Question:
I wrote this function,
'''
import { Alert } from './../classes/alert';
import { AlertService } from './alert.service';
import { AlertType } from './../enums/alert-type.enum';
import { Injectable } from '@angular/core';
import { Router } from '@angular/router';
import { User } from '../classes/user';
import { Observable } from 'rxjs';
import { of } from 'rxjs';
import { AngularFireAuth } from '@angular/fire/auth';
import { AngularFirestore, AngularFirestoreDocument } from
'@angular/fire/firestore';
import { switchMap } from 'rxjs/operators';
@Injectable({
providedIn: 'root'
})
export class AuthService {
public currentUser: Observable<User | null>;
constructor(
private router: Router,
private alertService: AlertService,
private afAuth: AngularFireAuth,
private bd: AngularFirestore,
) {
this.currentUser = this.afAuth.authState
.switchMap((user) => {
if(user){
return this.bd.doc<User>('users/${user.uid}').valueChanges();
} else {
return of(null);
}
});
}
'''
but console shows me this error,
> this.afAuth.authState.switchMap is not a function.
How can i solve this problem?
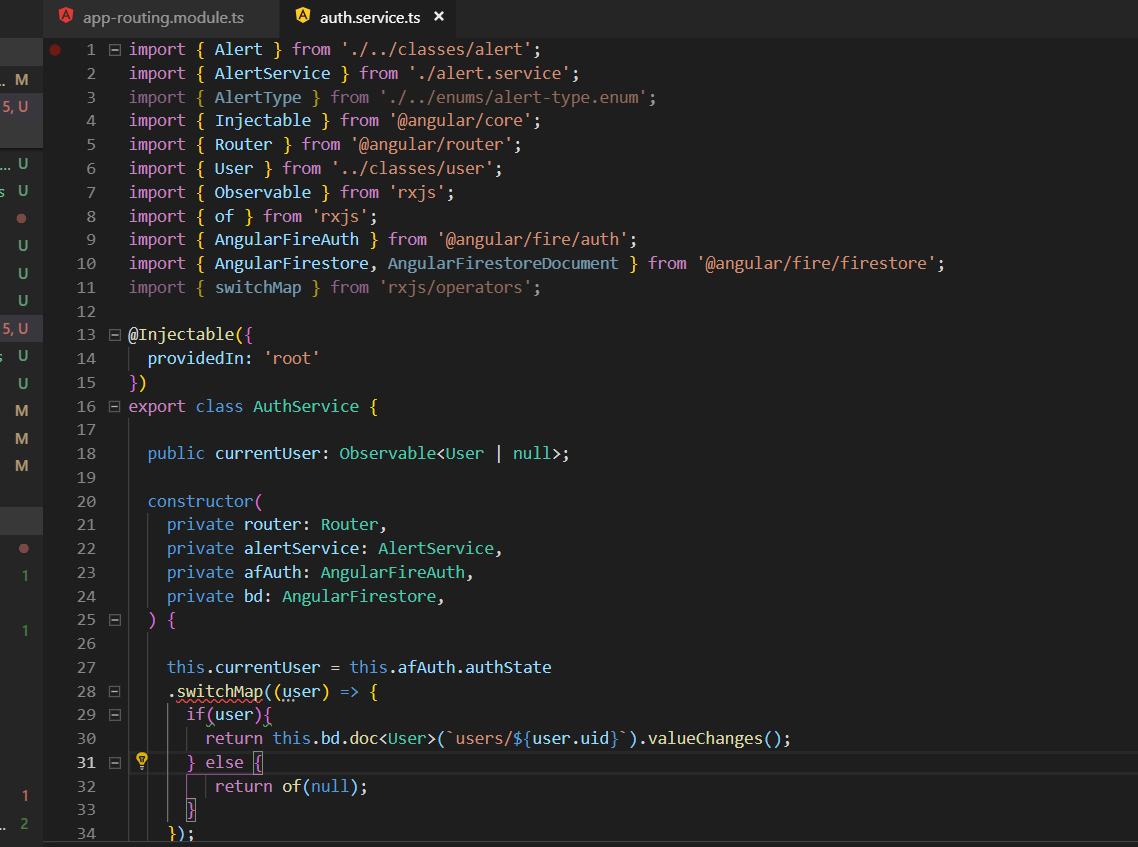
Answer: Since you are using RxJS v6+ you have to call operators inside '.pipe()'.
For example:
'''
// RxJS v6+
import { interval, fromEvent } from 'rxjs';
import { switchMap } from 'rxjs/operators';
fromEvent(document, 'click')
.pipe(
// restart counter on every click
switchMap(() => interval(1000))
)
.subscribe(console.log);
'''
See <URL> for more details.